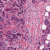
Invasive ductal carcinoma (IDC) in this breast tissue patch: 0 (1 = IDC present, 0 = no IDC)